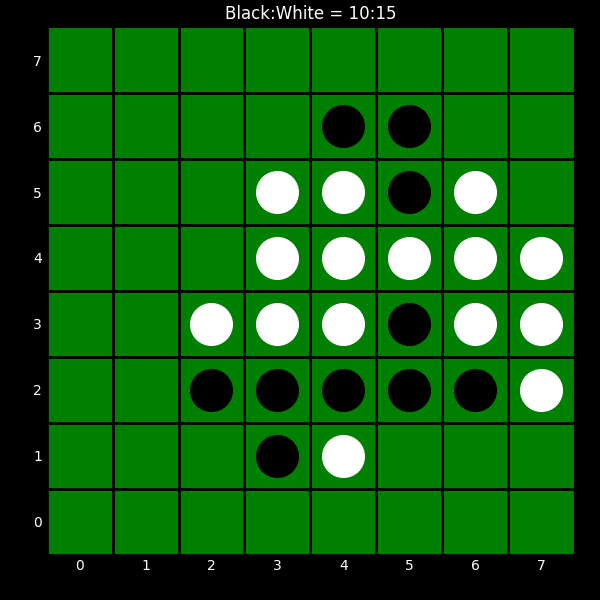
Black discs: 10
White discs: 15